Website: apple
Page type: payment
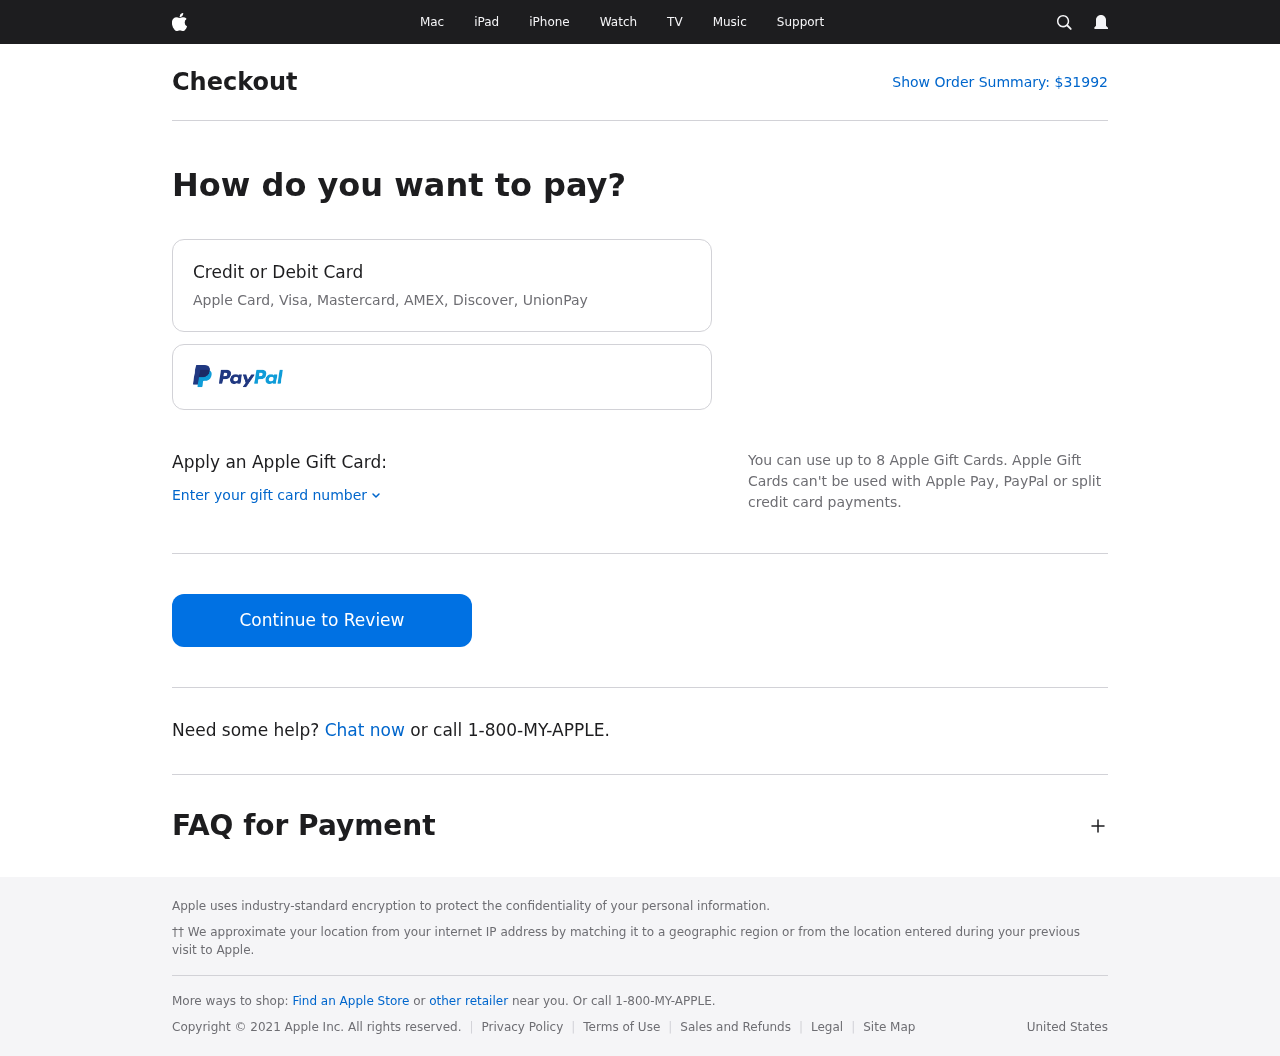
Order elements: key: ORDER_TOTAL
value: $31992